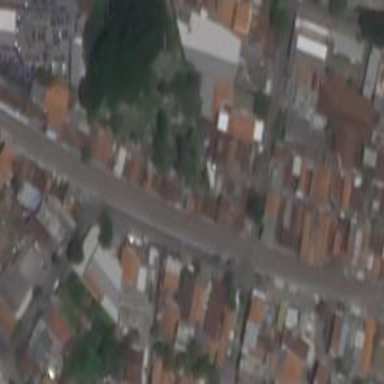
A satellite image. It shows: Residential road.